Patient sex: M
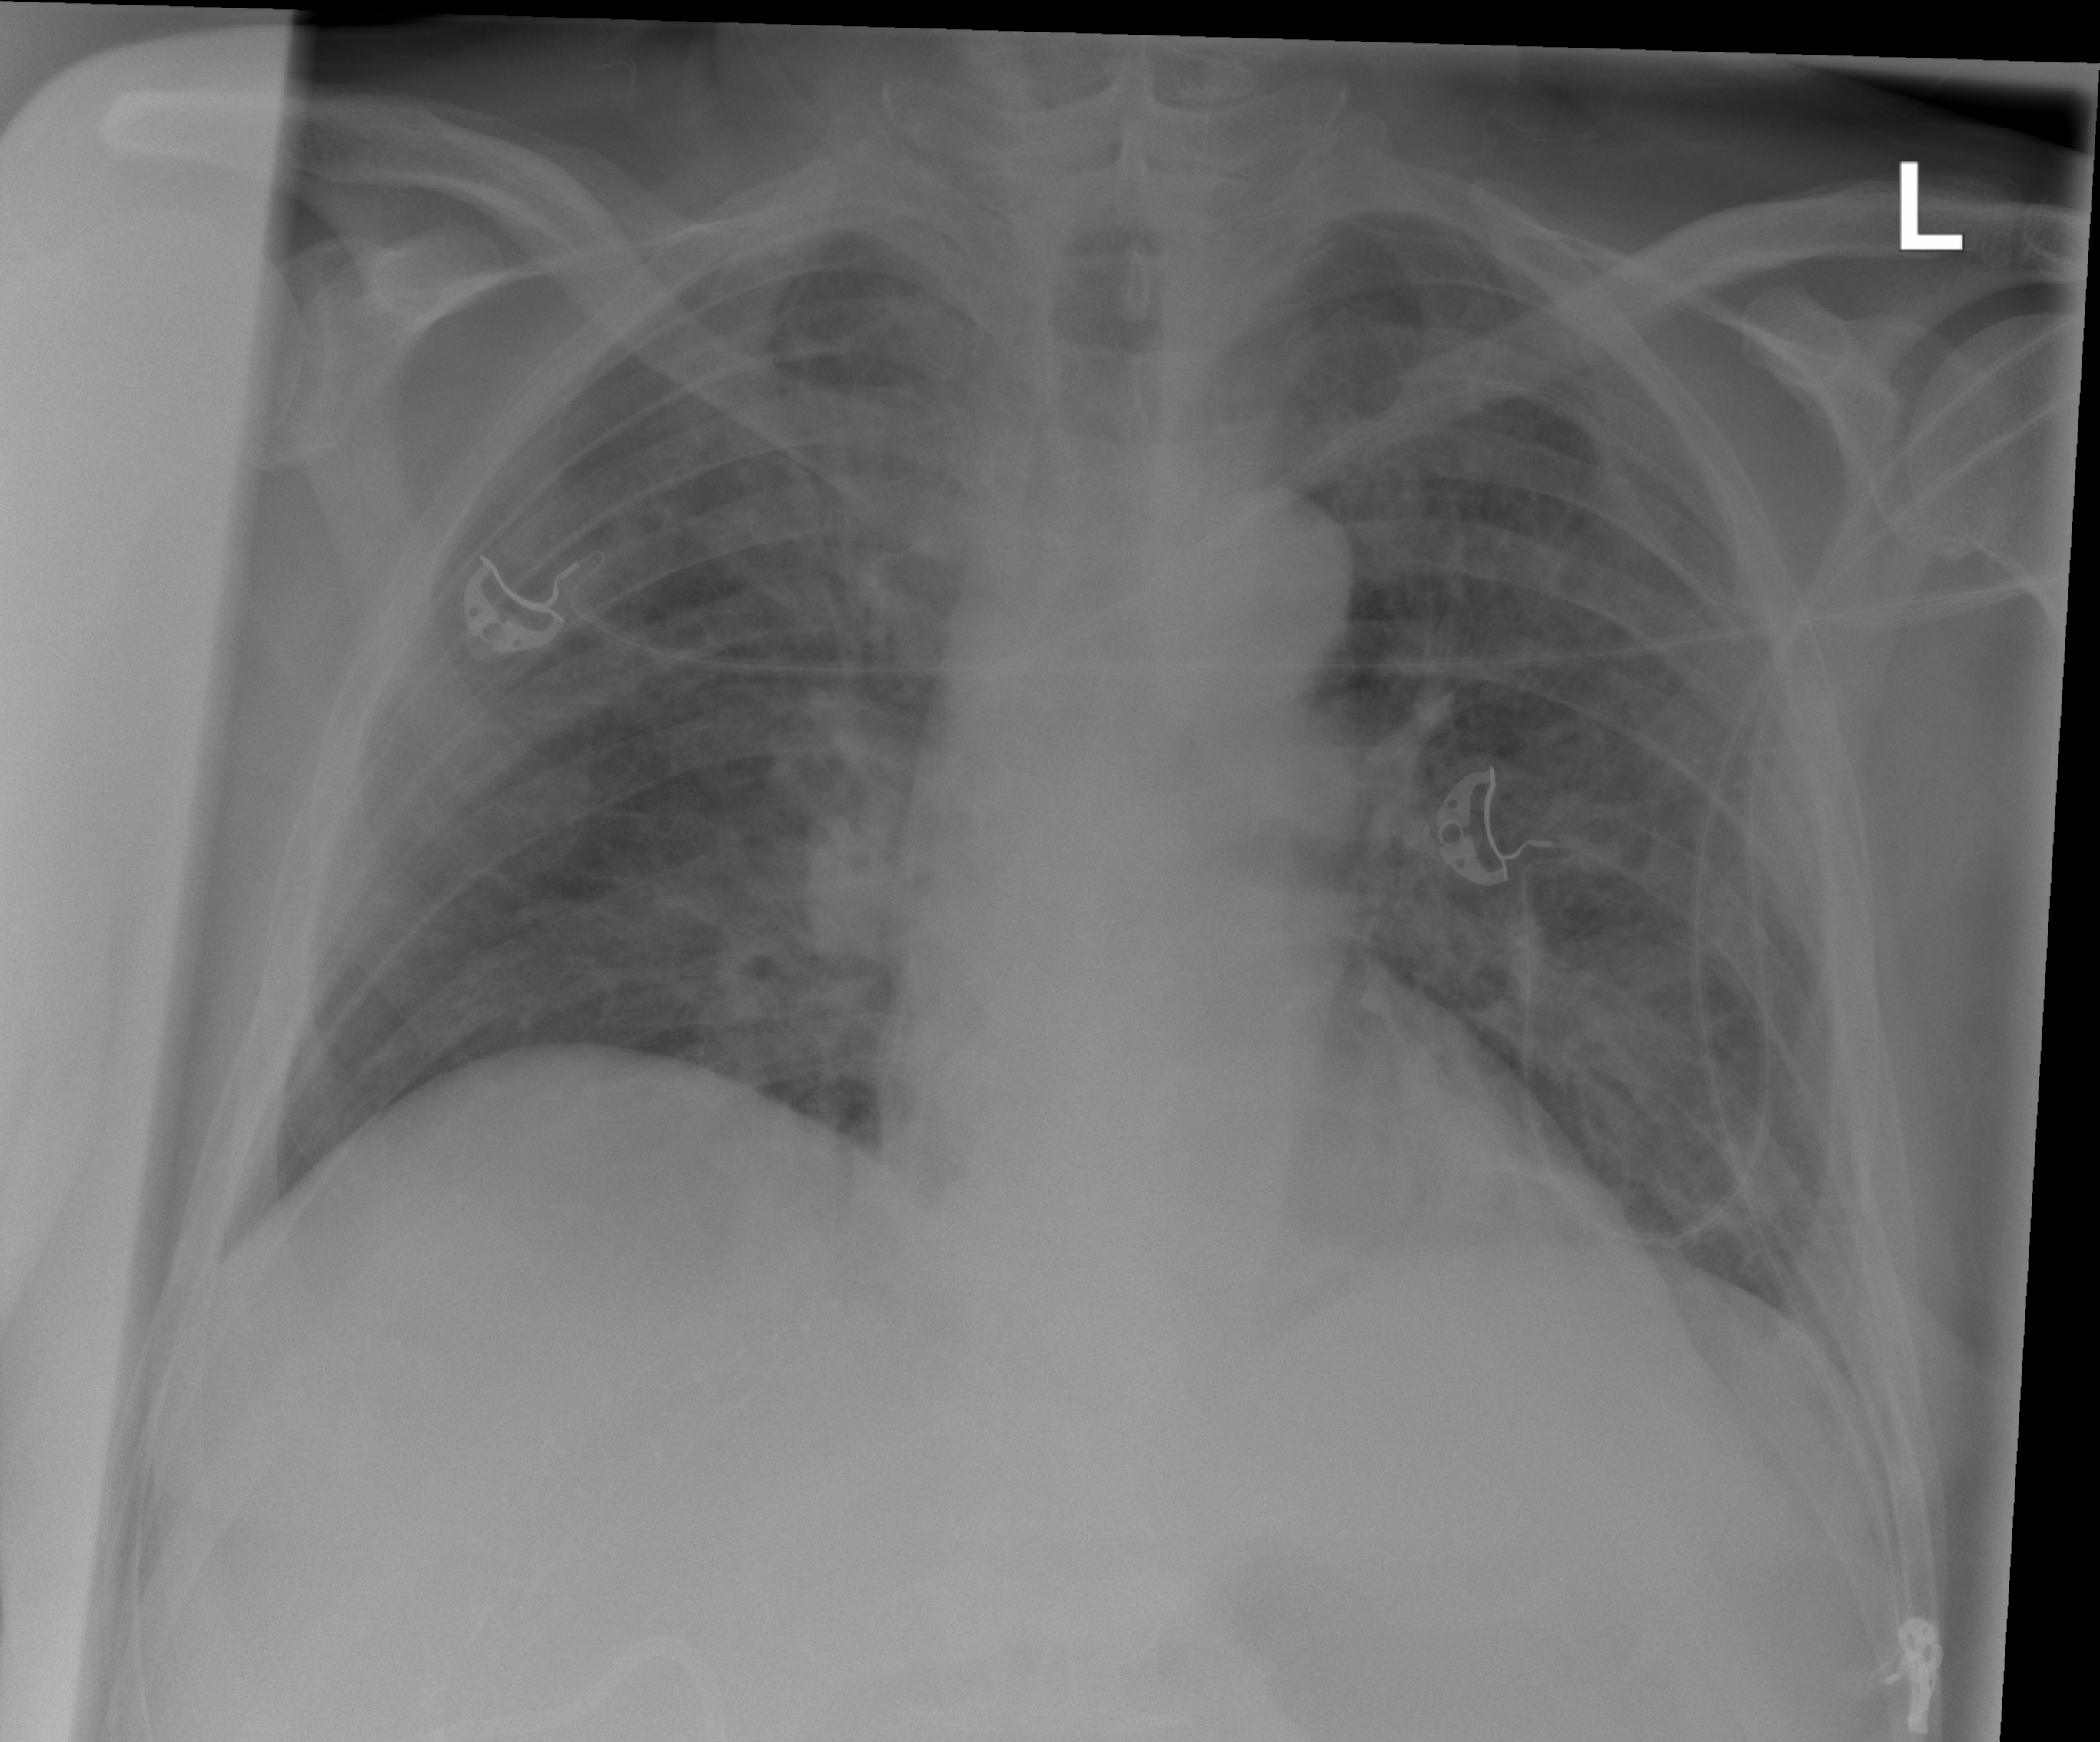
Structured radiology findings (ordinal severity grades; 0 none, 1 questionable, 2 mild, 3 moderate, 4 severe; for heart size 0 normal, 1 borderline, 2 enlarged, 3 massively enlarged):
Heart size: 0
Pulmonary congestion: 2
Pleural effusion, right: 0
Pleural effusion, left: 0
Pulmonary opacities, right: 0
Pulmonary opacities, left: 0
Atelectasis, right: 0
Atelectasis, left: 2